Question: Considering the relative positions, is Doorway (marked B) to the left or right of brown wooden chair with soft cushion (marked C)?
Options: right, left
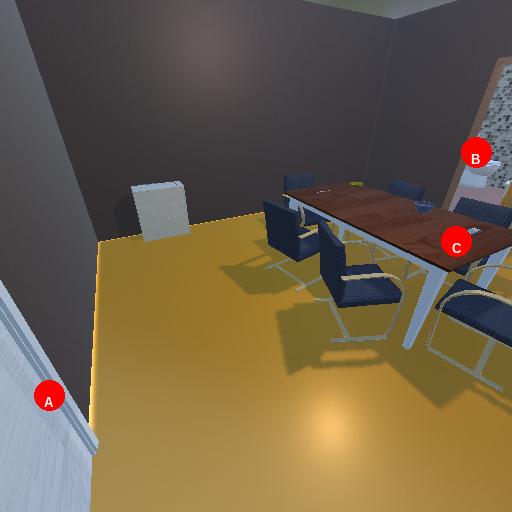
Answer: right